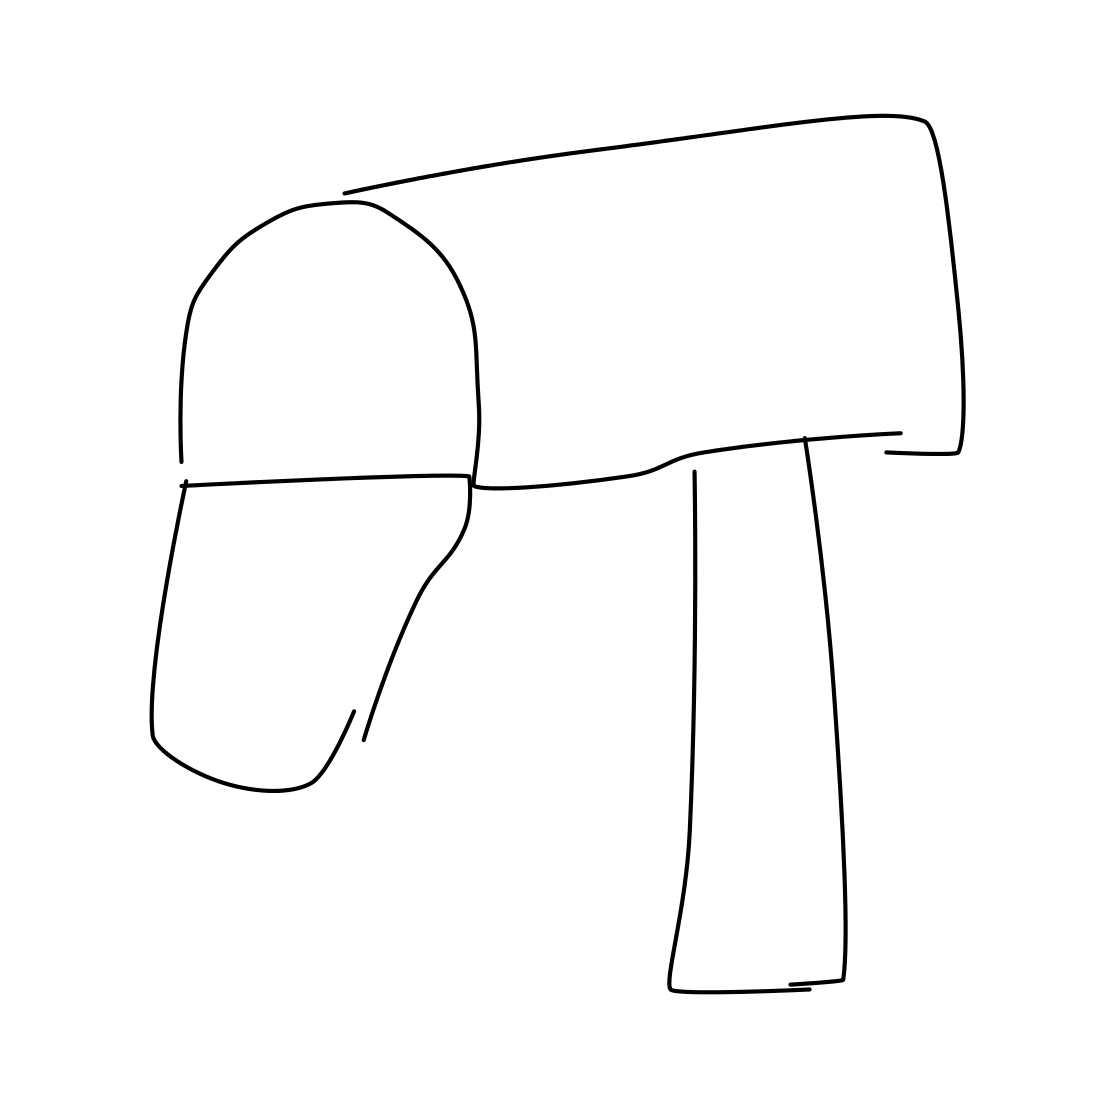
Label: mailbox